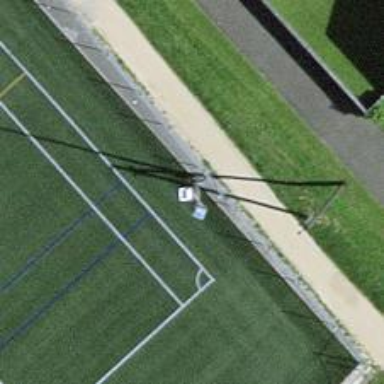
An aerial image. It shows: Mast structure.